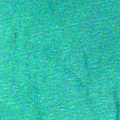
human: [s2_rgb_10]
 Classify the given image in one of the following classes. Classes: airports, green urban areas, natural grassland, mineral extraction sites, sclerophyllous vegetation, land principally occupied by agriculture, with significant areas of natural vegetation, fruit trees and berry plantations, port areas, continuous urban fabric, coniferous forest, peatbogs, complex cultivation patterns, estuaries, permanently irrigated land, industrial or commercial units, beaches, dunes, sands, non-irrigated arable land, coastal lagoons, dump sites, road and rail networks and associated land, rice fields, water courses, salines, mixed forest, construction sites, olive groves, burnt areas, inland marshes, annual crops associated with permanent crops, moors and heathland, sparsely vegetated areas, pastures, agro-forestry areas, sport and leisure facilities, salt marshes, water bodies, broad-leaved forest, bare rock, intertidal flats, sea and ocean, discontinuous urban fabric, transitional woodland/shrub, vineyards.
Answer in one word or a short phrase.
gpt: sea and ocean